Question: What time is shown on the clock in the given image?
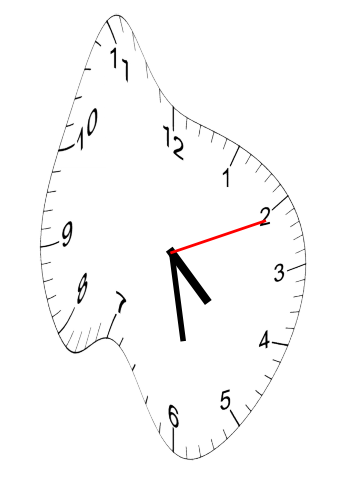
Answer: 04:28:11